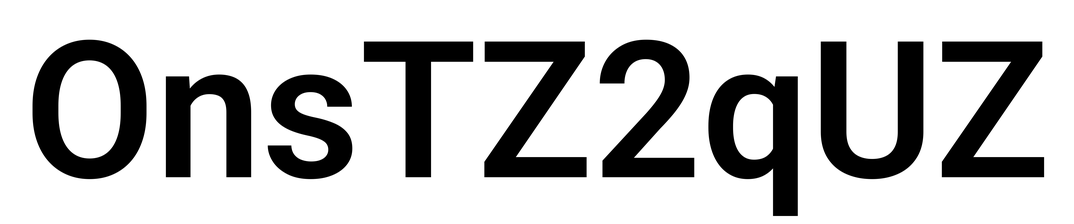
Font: Roboto_SemiBold